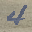
Label: 4